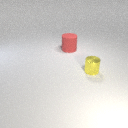
large red rubber cylinder to the left of small yellow metal cylinder